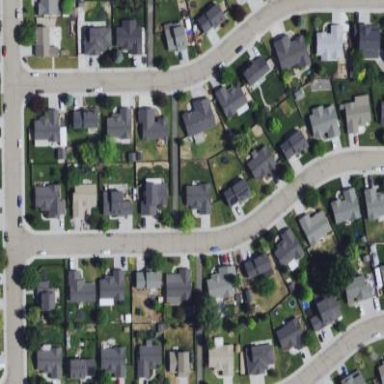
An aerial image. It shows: Sidewalk.